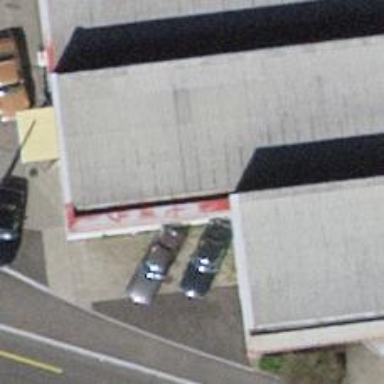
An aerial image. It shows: Shop that sells cars.